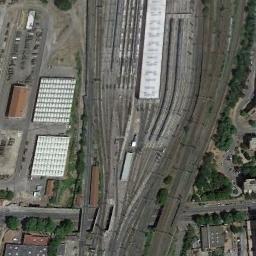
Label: railway_station